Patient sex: M
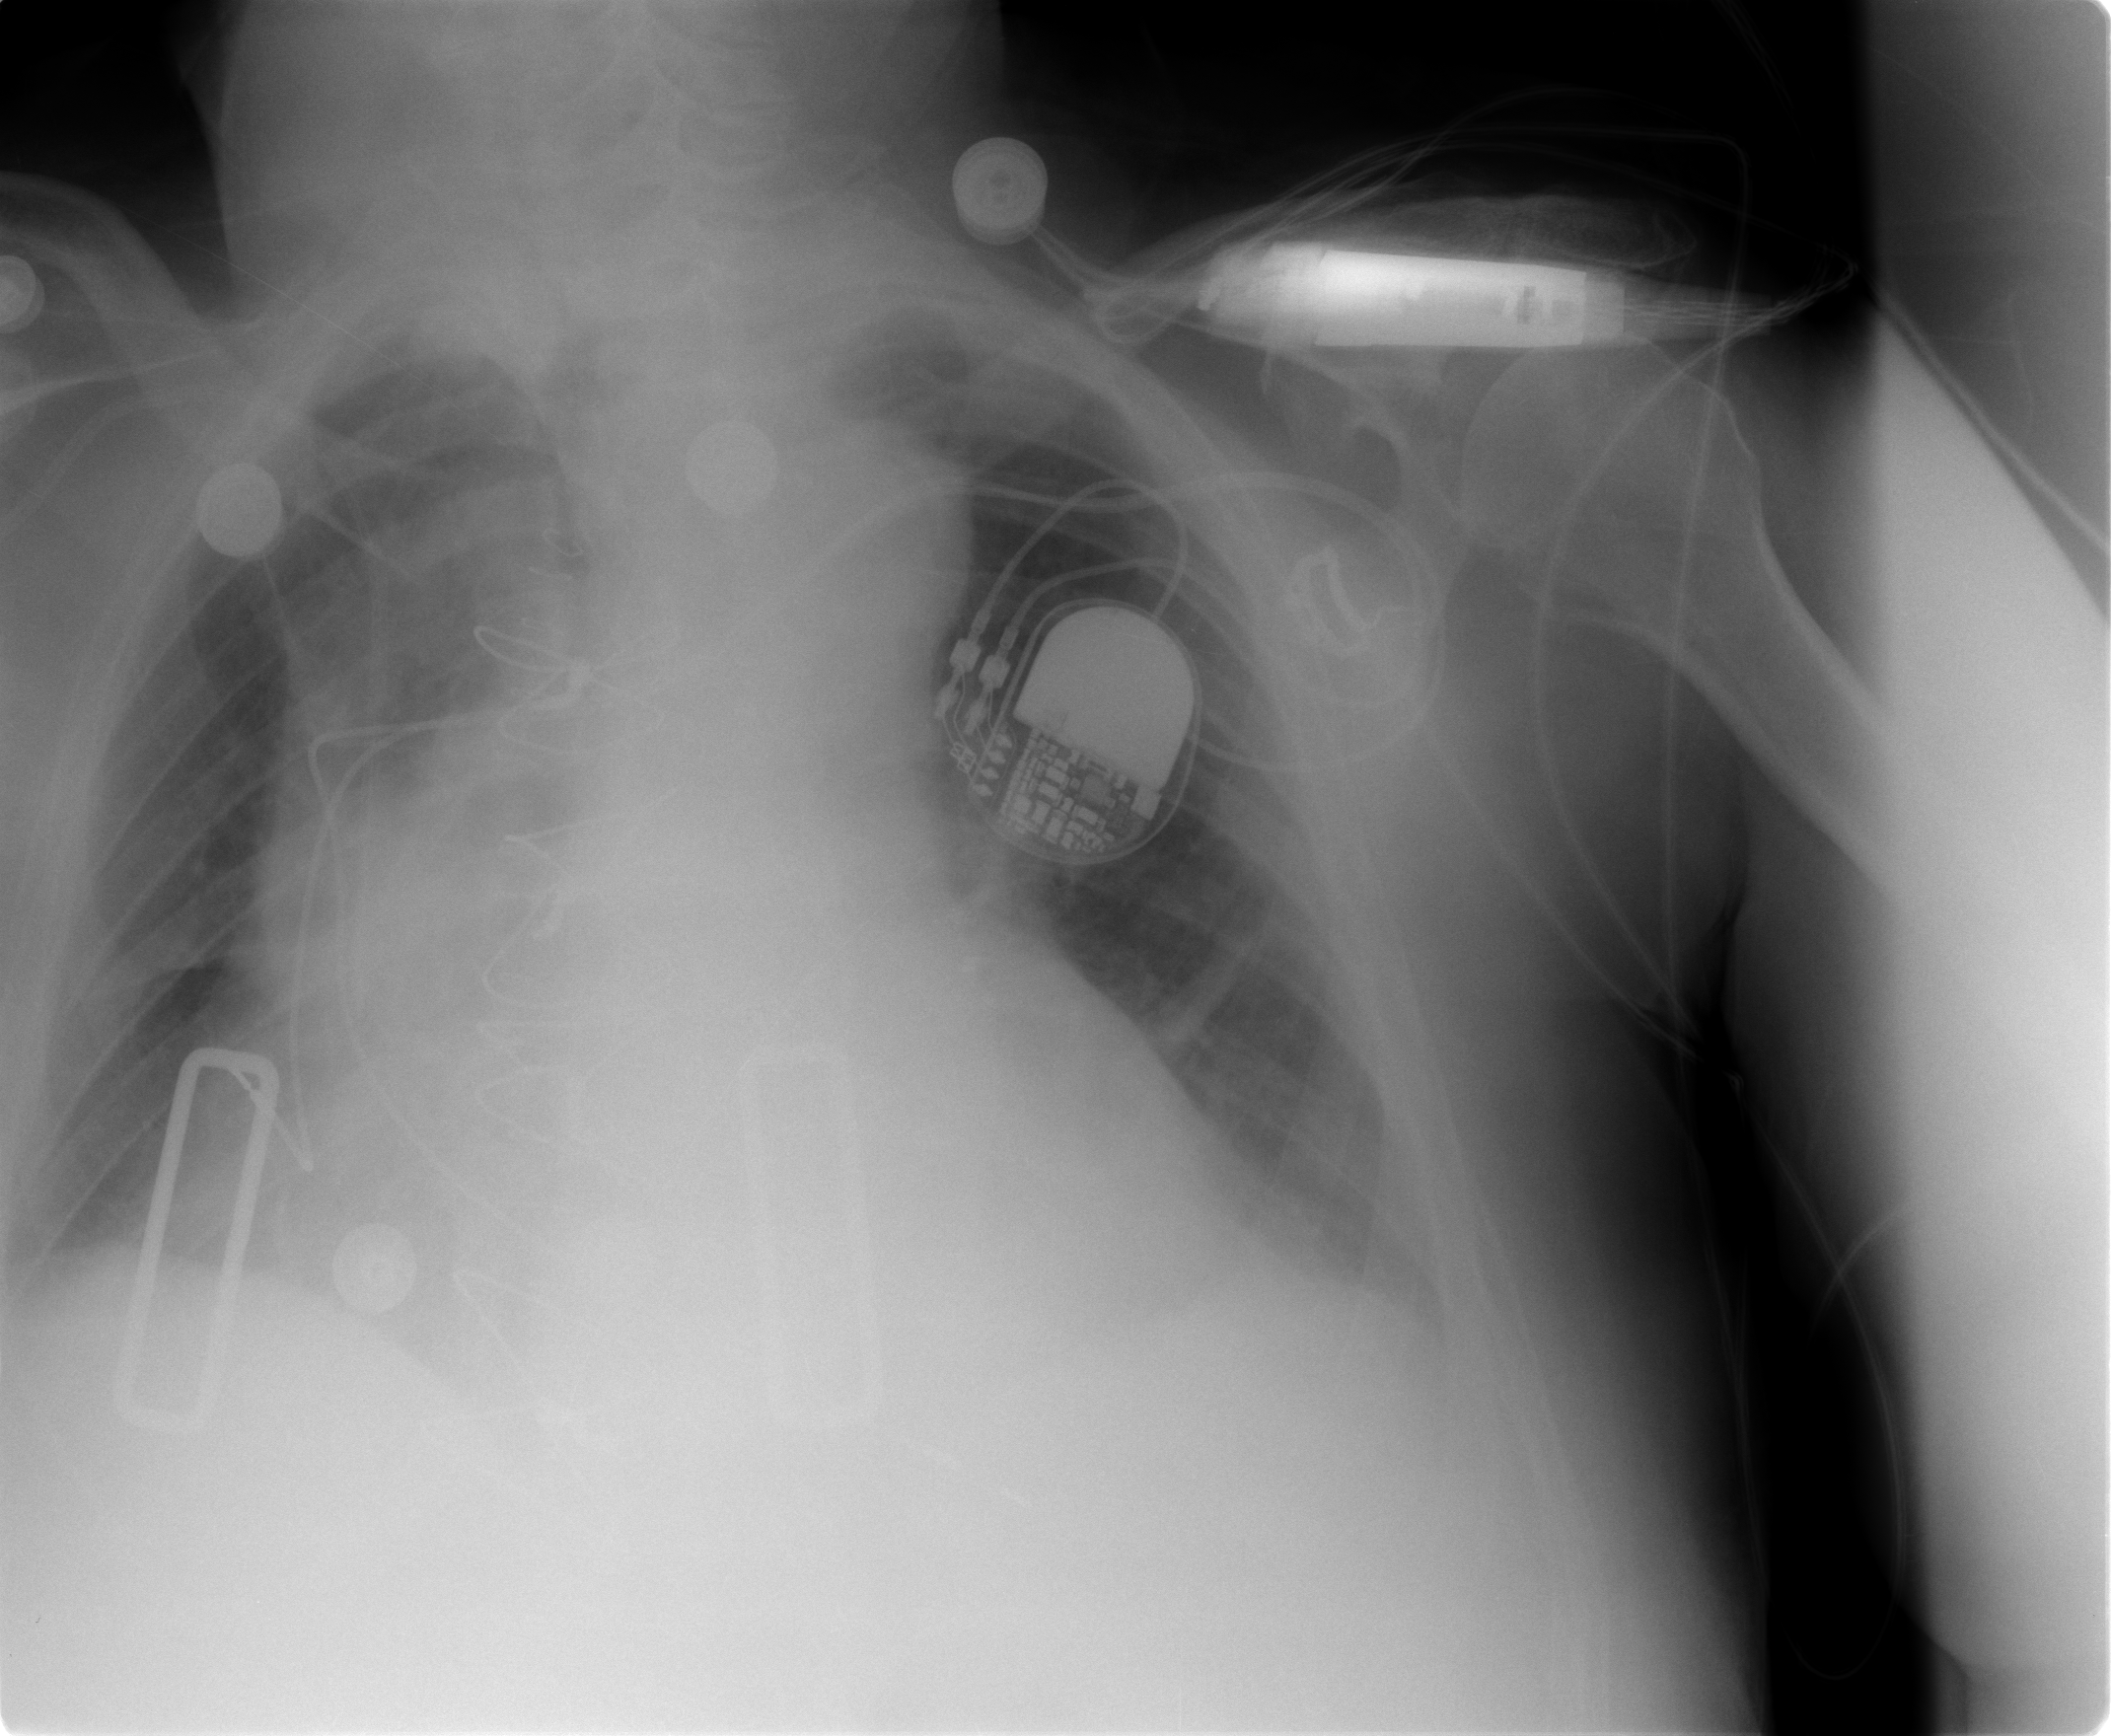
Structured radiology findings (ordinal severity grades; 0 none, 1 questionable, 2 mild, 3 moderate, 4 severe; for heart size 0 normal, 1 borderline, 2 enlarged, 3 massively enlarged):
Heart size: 3
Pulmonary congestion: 0
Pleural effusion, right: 0
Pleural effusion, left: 1
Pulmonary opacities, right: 0
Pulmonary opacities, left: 0
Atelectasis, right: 2
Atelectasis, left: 2